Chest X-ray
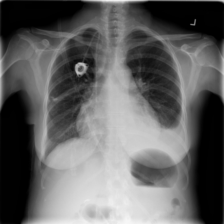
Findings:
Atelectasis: negative
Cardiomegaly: negative
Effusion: positive
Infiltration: negative
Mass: negative
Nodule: negative
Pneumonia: negative
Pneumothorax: positive
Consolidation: negative
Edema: negative
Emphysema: negative
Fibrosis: negative
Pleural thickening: negative
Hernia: negative